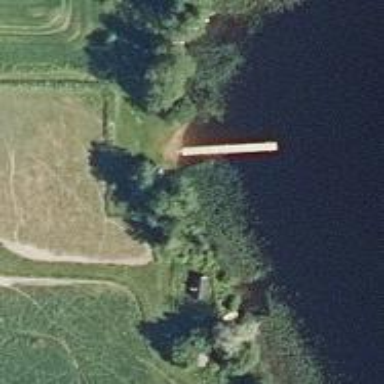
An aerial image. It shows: Man-made pier.